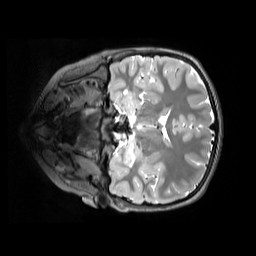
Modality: T2w
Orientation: coronal
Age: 11
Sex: female
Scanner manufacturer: siemens
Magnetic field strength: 3 T
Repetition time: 3.2 s
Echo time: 0.408 s